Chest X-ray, AP view. Patient: 35 years old, sex F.
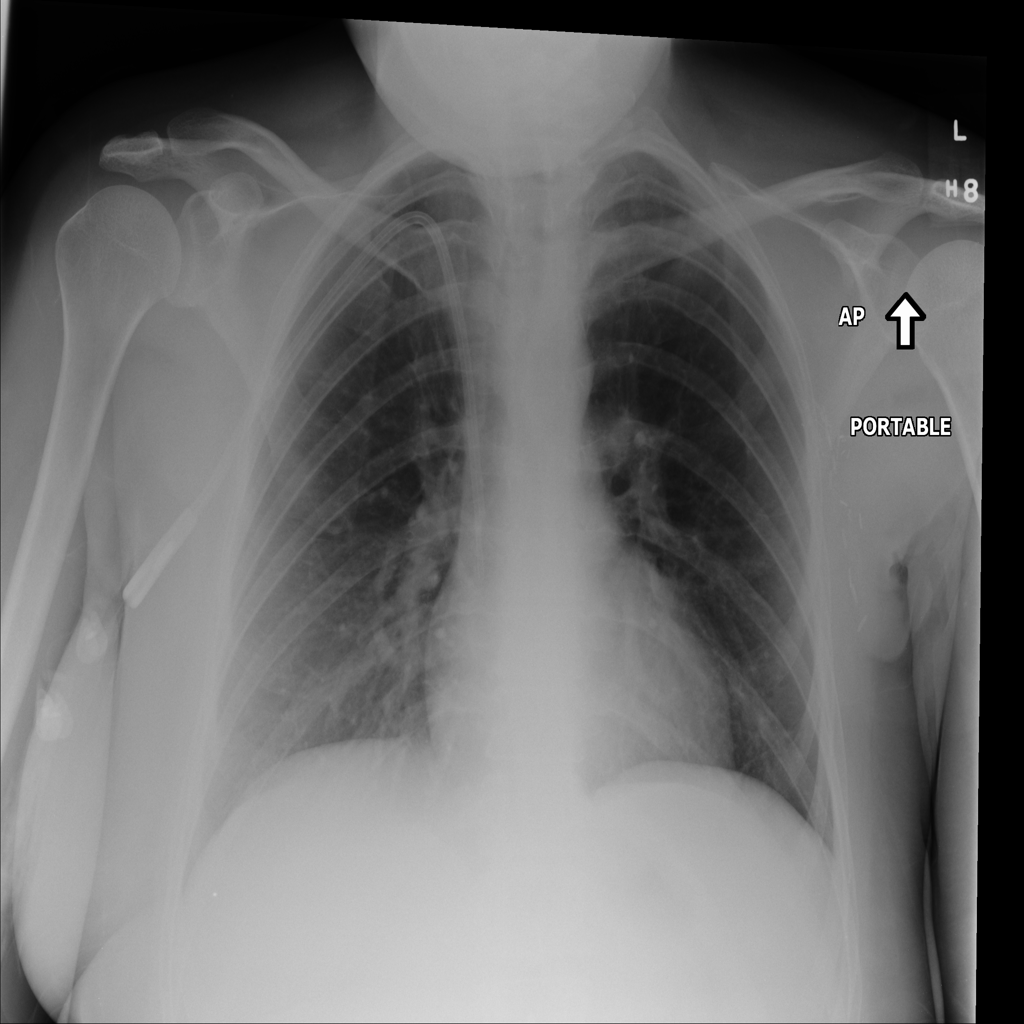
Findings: No Finding